Field crop: tomato
Growth stage: 1
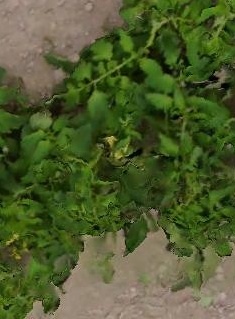
Species: tomato